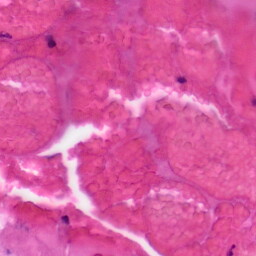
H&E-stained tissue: Colon